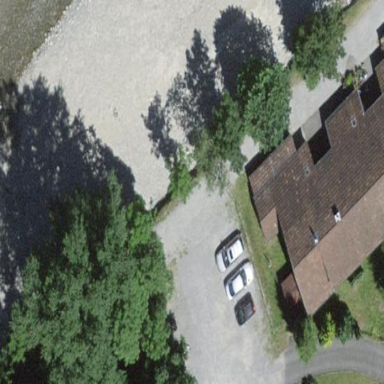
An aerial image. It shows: Parking area with surface.